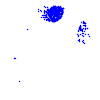
Particle: electron